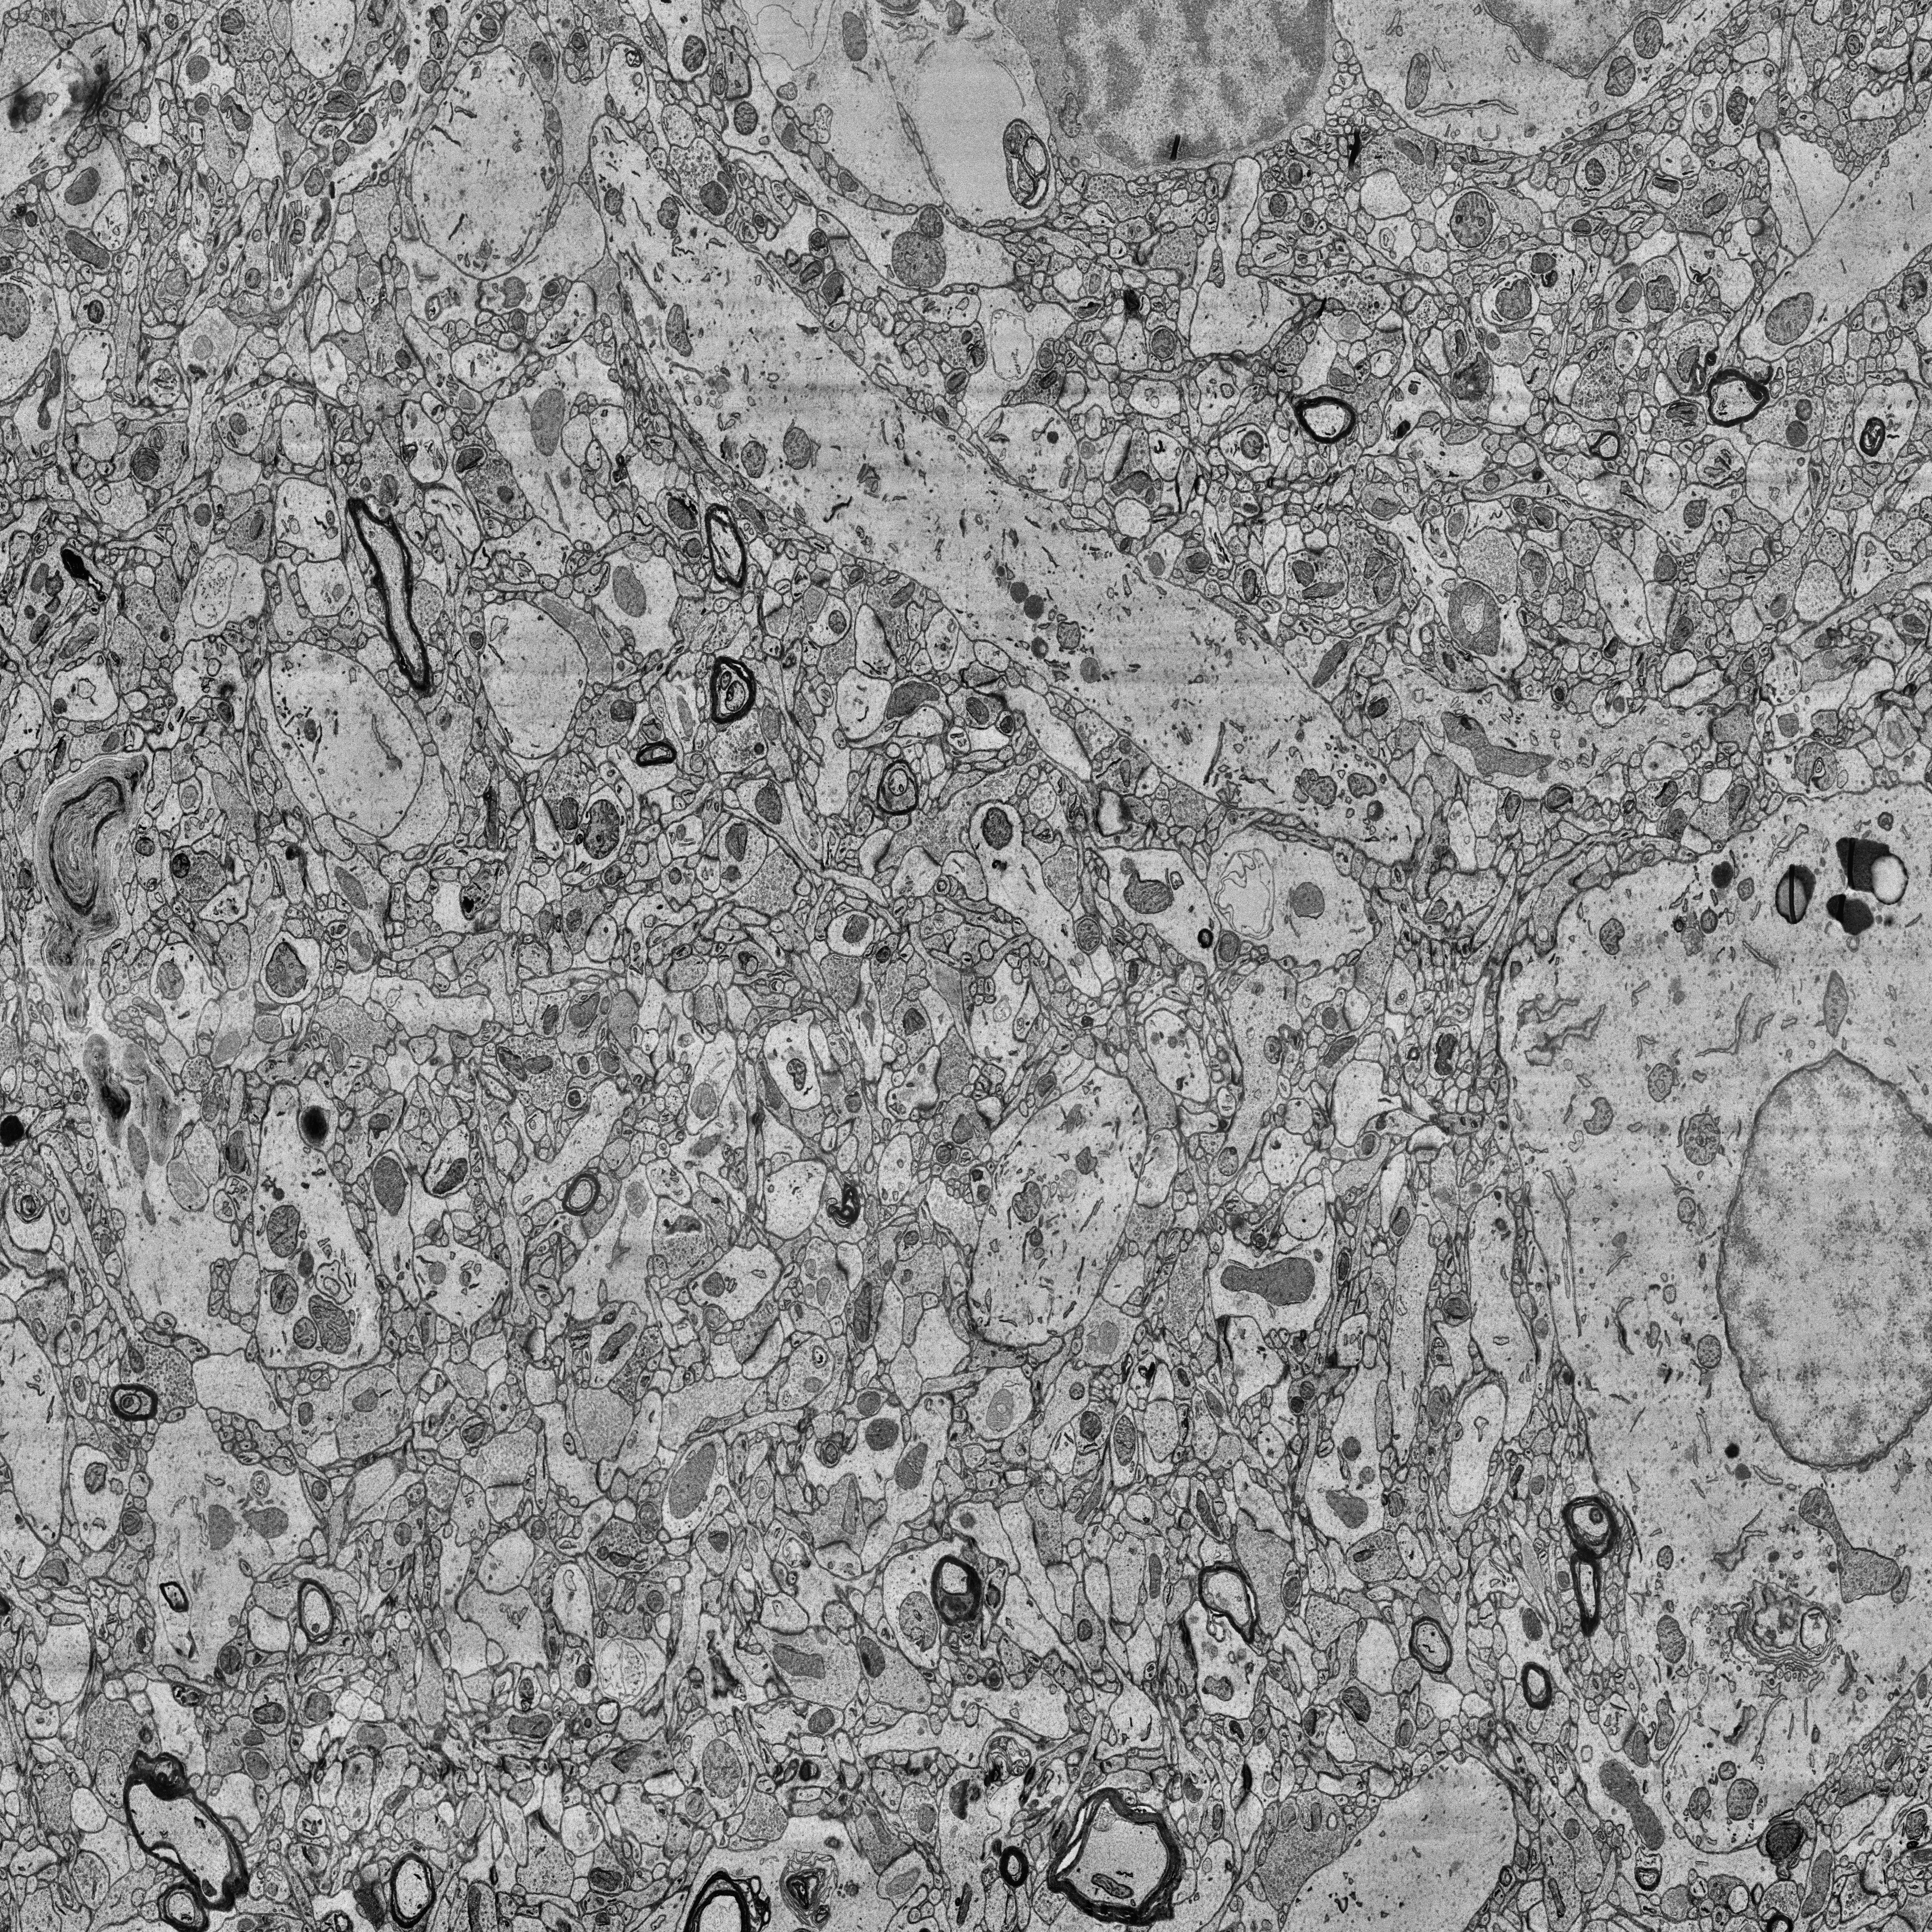
Electron microscopy slice of human cortex tissue
Slice depth (z): 219
Mitochondria instances in slice: 466